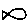
Label: fish